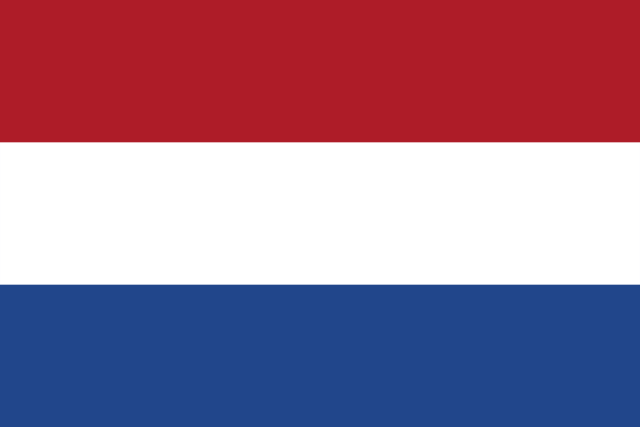
Country: Netherlands
Country code: nl